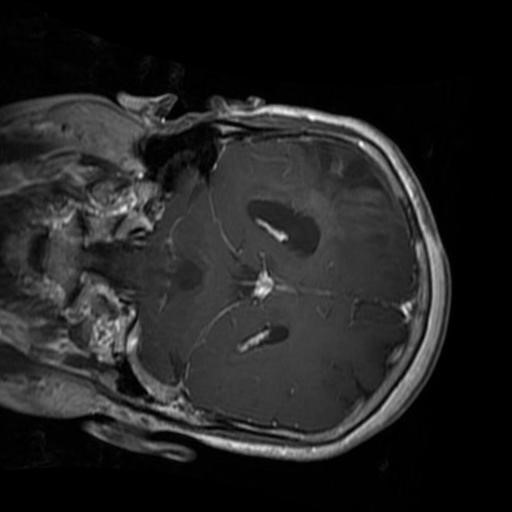
Label: brain_glioma